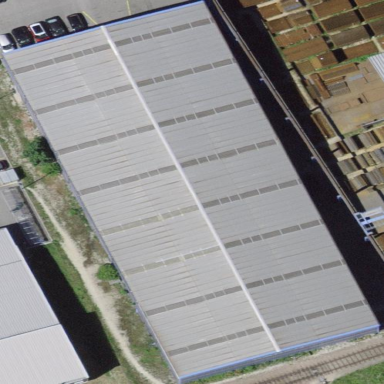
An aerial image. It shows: Industrial building.